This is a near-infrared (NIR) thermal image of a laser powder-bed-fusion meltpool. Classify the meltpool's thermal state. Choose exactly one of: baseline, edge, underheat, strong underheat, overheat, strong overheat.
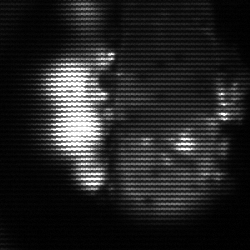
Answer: strong underheat